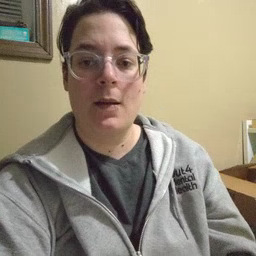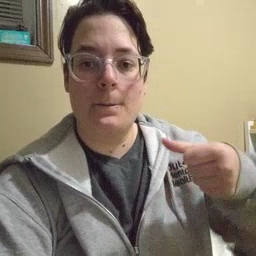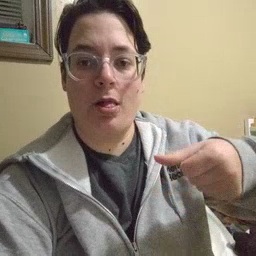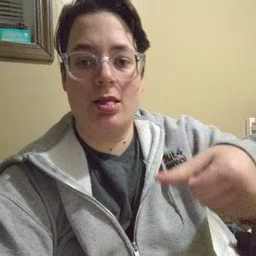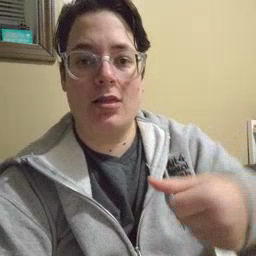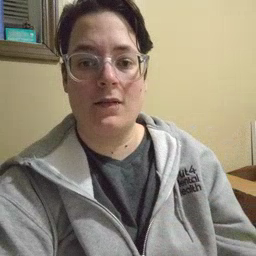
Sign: puzzle